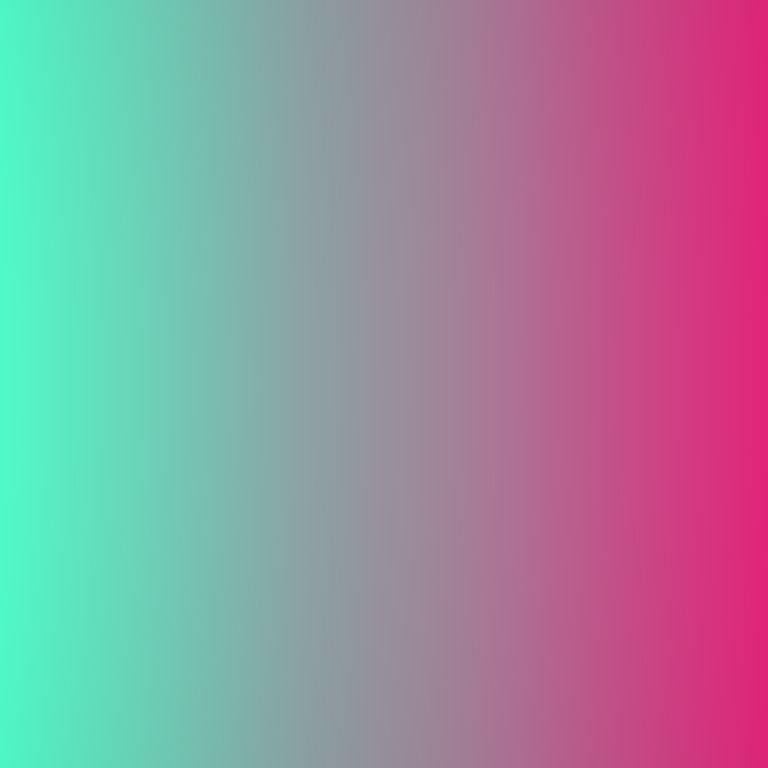
Abstract light effect, smooth gradient from teal to pink, calm atmosphere, soft blend, no room, no furniture, no objects.